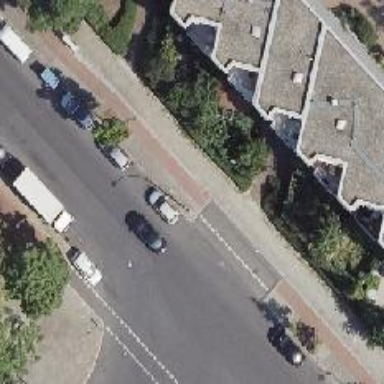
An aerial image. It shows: Parking lane barrier.